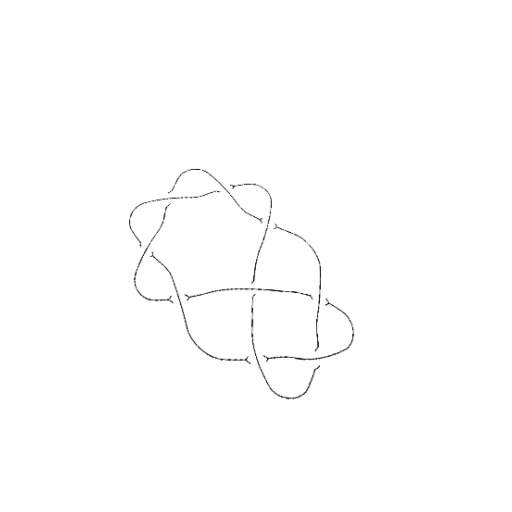
Crossing number: 9